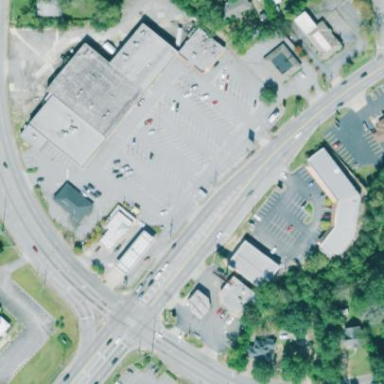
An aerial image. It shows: Commercial area.